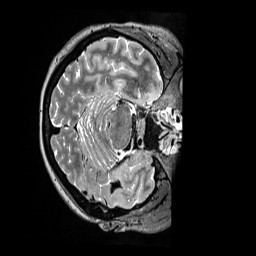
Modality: T2w
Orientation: axial
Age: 45
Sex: female
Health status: ill
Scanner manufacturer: siemens
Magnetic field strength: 3 T
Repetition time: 3.2 s
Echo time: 0.564 s